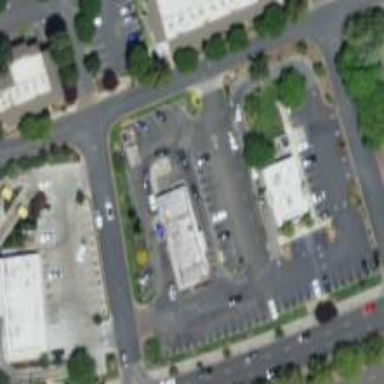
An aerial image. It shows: Commercial area.